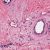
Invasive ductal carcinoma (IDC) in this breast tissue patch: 1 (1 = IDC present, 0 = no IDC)